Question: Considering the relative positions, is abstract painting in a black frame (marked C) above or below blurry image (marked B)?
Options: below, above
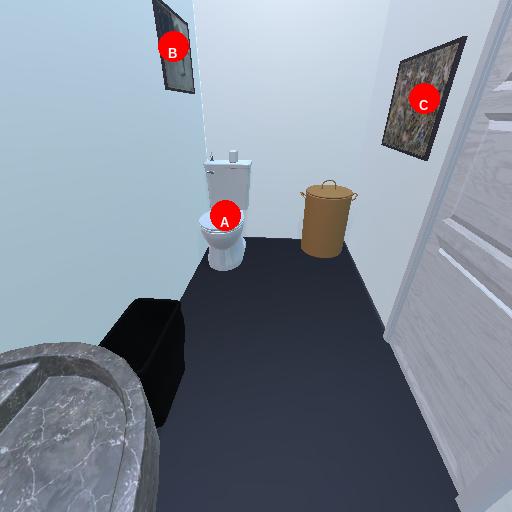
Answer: below